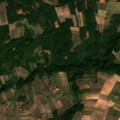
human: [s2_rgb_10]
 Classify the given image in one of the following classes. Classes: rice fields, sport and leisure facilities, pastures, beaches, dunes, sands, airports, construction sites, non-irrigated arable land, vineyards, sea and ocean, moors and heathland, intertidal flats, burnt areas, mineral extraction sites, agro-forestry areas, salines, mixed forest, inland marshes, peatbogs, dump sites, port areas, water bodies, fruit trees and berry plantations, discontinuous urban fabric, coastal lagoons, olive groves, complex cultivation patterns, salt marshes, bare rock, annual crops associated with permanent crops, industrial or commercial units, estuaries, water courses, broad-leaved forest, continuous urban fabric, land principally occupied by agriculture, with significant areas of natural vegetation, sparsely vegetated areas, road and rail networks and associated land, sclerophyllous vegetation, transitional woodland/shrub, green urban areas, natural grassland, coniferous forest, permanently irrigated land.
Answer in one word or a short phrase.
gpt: complex cultivation patterns, land principally occupied by agriculture, with significant areas of natural vegetation, broad-leaved forest